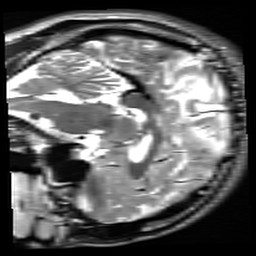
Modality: inplaneT2
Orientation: sagittal
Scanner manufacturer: siemens
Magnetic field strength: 3 T
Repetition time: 7.02 s
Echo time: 0.069 s